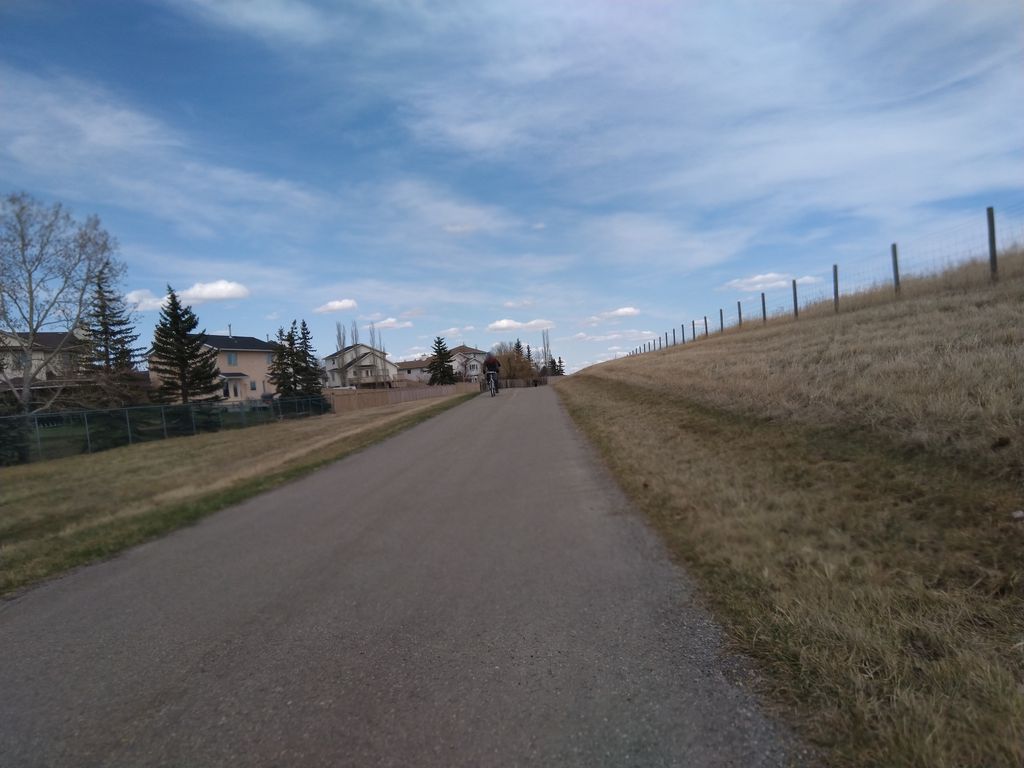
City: calgary